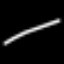
Label: line